Question: I am using asp.net MVC 4 for my project, and I have a Model.
and I am using Bootstrap Carousel to show products for my Index Page (see the image below)
Now my question is: I want to show 3 Products in each slide item.
should I write a ViewModel for this?
'''
<div class="carousel slide>
@for (int i = 0; i <= Model.Count()/3; i++ ) <!-- this works well, paging -->
{
<div class="item @if(i==0){<text>active</text>}">
@foreach(var well in Model)
{
<div class="span4">
<!-- some html here -->
</div>
}
</div>
}
</div>
'''

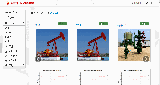
Answer: Your inner 'foreach' is iterating over the entire 'Model' collection - you'll need to restrict it to just the relevant three items.
I'm guessing you want something like:
'''
<div class="carousel slide>
@for (int i = 0; i <= Model.Count()/3; i++ ) <!-- this works well, paging -->
{
<div class="item @if(i==0){<text>active</text>}">
@foreach(var well in Model.Skip(i*3).Take(3))
{
<div class="span4">
<!-- some html here -->
</div>
}
</div>
}
</div>
'''